Question: I am creating an SSRS report in SQL Server 2008. The resultant table is grouped on basis of Business Unit. My requirement is to show total sum after each group set.
Here is the query:
'''
SELECT
DATENAME(MONTH, A.scheduledstart) Months
,A.scheduledstart ScheduledStart
,B.name BusinessUnit
,CASE WHEN FC.renre_topbrokername='Yes' THEN 'Broker'
WHEN FC.renre_typevendorpartner<>0 THEN 'Vendor'
WHEN FC.renre_typemediacontact<>0 THEN 'Media'
WHEN FC.renre_typeinvestmentmanager<>0 THEN 'Investment Manager'
WHEN FC.renre_typeclient<>0 THEN 'Client'
WHEN FC.renre_typeinvestor<>0 THEN 'Investor'
WHEN FC.renre_typemitigationresources<>0 THEN 'Mitigation'
WHEN FC.renre_typeriskaccountingsp<>0 THEN 'Risk/Accounting Services Provider'
WHEN FC.renre_typeindustryanalyst<>0 THEN 'Industry Analyst'
WHEN FC.renre_typeratingagencies<>0 THEN 'Rating Agency'
WHEN FC.renre_typecommunity<>0 THEN 'Community'
WHEN FC.renre_typeresearchprovider<>0 THEN 'Research Provider'
WHEN FC.renre_typefederal<>0 THEN 'Federal, State or Local Regulator'
WHEN FC.renre_typeindustryassociation<>0 THEN 'Industry Association'
WHEN FC.renre_typeboardmember<>0 THEN 'Board Member'
WHEN FC.renre_typeinvestmentbank<>0 THEN 'Investment Bank'
END AttendeeType
,AP.partyidname Name
,CASE WHEN FC.renre_keycontact=0 THEN 'No' ELSE 'Yes' END isKeyContact
,A.owneridname Owner
,COUNT(AP.partyidname) AttendeeCount
from
FilteredAppointment A JOIN FilteredBusinessUnit B
ON A.owningbusinessunit=B.businessunitid
JOIN FilteredActivityParty AP ON A.activityid = AP.activityid
JOIN FilteredContact FC ON FC.contactid = AP.partyid
WHERE
A.scheduledstart='2014-05-31 15:00:00.000'
and
AP.participationtypemask=6
group by B.name,A.scheduledstart,AP.partyidname,
CASE WHEN FC.renre_topbrokername='Yes' THEN 'Broker'
WHEN FC.renre_typevendorpartner<>0 THEN 'Vendor'
WHEN FC.renre_typemediacontact<>0 THEN 'Media'
WHEN FC.renre_typeinvestmentmanager<>0 THEN 'Investment Manager'
WHEN FC.renre_typeclient<>0 THEN 'Client'
WHEN FC.renre_typeinvestor<>0 THEN 'Investor'
WHEN FC.renre_typemitigationresources<>0 THEN 'Mitigation'
WHEN FC.renre_typeriskaccountingsp<>0 THEN 'Risk/Accounting Services Provider'
WHEN FC.renre_typeindustryanalyst<>0 THEN 'Industry Analyst'
WHEN FC.renre_typeratingagencies<>0 THEN 'Rating Agency'
WHEN FC.renre_typecommunity<>0 THEN 'Community'
WHEN FC.renre_typeresearchprovider<>0 THEN 'Research Provider'
WHEN FC.renre_typefederal<>0 THEN 'Federal, State or Local Regulator'
WHEN FC.renre_typeindustryassociation<>0 THEN 'Industry Association'
WHEN FC.renre_typeboardmember<>0 THEN 'Board Member'
WHEN FC.renre_typeinvestmentbank<>0 THEN 'Investment Bank'
END
,FC.renre_keycontact
,CASE WHEN FC.renre_keycontact=0 THEN 'No' ELSE 'Yes' END
,A.owneridname
'''
Here is the output:

At 8th row of output I need to print total count of records in this group (i.e 7) under column 'AttendeeCount'. There can be multiple group sets so in that case total count would be after each group.
Please help.
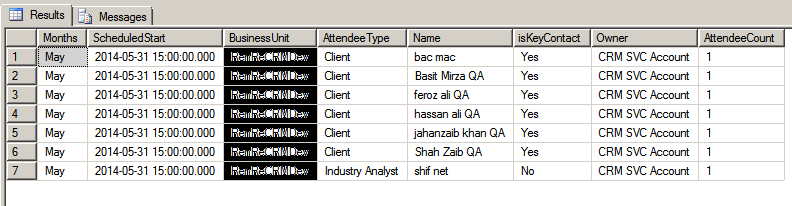
Answer: In SQLServer2008 for manipulating sets of results, you can use the GROUP BY clause with the GROUPING SETS
'''
SELECT DATENAME(MONTH, A.scheduledstart) Months
,A.scheduledstart ScheduledStart
,B.name BusinessUnit
,CASE WHEN FC.renre_topbrokername='Yes' THEN 'Broker'
WHEN FC.renre_typevendorpartner<>0 THEN 'Vendor'
WHEN FC.renre_typemediacontact<>0 THEN 'Media'
WHEN FC.renre_typeinvestmentmanager<>0 THEN 'Investment Manager'
WHEN FC.renre_typeclient<>0 THEN 'Client'
WHEN FC.renre_typeinvestor<>0 THEN 'Investor'
WHEN FC.renre_typemitigationresources<>0 THEN 'Mitigation'
WHEN FC.renre_typeriskaccountingsp<>0 THEN 'Risk/Accounting Services Provider'
WHEN FC.renre_typeindustryanalyst<>0 THEN 'Industry Analyst'
WHEN FC.renre_typeratingagencies<>0 THEN 'Rating Agency'
WHEN FC.renre_typecommunity<>0 THEN 'Community'
WHEN FC.renre_typeresearchprovider<>0 THEN 'Research Provider'
WHEN FC.renre_typefederal<>0 THEN 'Federal, State or Local Regulator'
WHEN FC.renre_typeindustryassociation<>0 THEN 'Industry Association'
WHEN FC.renre_typeboardmember<>0 THEN 'Board Member'
WHEN FC.renre_typeinvestmentbank<>0 THEN 'Investment Bank' END AttendeeType
,AP.partyidname Name
,CASE WHEN FC.renre_keycontact=0 THEN 'No' ELSE 'Yes' END isKeyContact
,A.owneridname Owner
,COUNT(AP.partyidname) AttendeeCount
FROM FilteredAppointment A JOIN FilteredBusinessUnit B
ON A.owningbusinessunit=B.businessunitid
JOIN FilteredActivityParty AP ON A.activityid = AP.activityid
JOIN FilteredContact FC ON FC.contactid = AP.partyid
WHERE A.scheduledstart='2014-05-31 15:00:00.000'
AND AP.participationtypemask=6
GROUP BY GROUPING SETS(
(B.name,A.scheduledstart,AP.partyidname,
CASE WHEN FC.renre_topbrokername='Yes' THEN 'Broker'
WHEN FC.renre_typevendorpartner<>0 THEN 'Vendor'
WHEN FC.renre_typemediacontact<>0 THEN 'Media'
WHEN FC.renre_typeinvestmentmanager<>0 THEN 'Investment Manager'
WHEN FC.renre_typeclient<>0 THEN 'Client'
WHEN FC.renre_typeinvestor<>0 THEN 'Investor'
WHEN FC.renre_typemitigationresources<>0 THEN 'Mitigation'
WHEN FC.renre_typeriskaccountingsp<>0 THEN 'Risk/Accounting Services Provider'
WHEN FC.renre_typeindustryanalyst<>0 THEN 'Industry Analyst'
WHEN FC.renre_typeratingagencies<>0 THEN 'Rating Agency'
WHEN FC.renre_typecommunity<>0 THEN 'Community'
WHEN FC.renre_typeresearchprovider<>0 THEN 'Research Provider'
WHEN FC.renre_typefederal<>0 THEN 'Federal, State or Local Regulator'
WHEN FC.renre_typeindustryassociation<>0 THEN 'Industry Association'
WHEN FC.renre_typeboardmember<>0 THEN 'Board Member'
WHEN FC.renre_typeinvestmentbank<>0 THEN 'Investment Bank'
END
,FC.renre_keycontact
,CASE WHEN FC.renre_keycontact=0 THEN 'No' ELSE 'Yes' END
,A.owneridname), (B.name))
'''